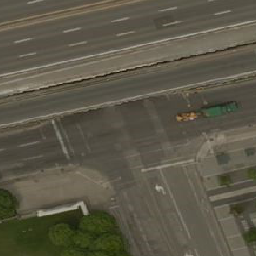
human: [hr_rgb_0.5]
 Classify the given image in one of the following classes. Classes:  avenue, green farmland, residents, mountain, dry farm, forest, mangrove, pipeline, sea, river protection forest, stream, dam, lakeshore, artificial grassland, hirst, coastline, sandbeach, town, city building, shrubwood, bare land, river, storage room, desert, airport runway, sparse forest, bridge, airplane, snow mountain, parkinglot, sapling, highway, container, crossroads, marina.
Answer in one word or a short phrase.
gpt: highway